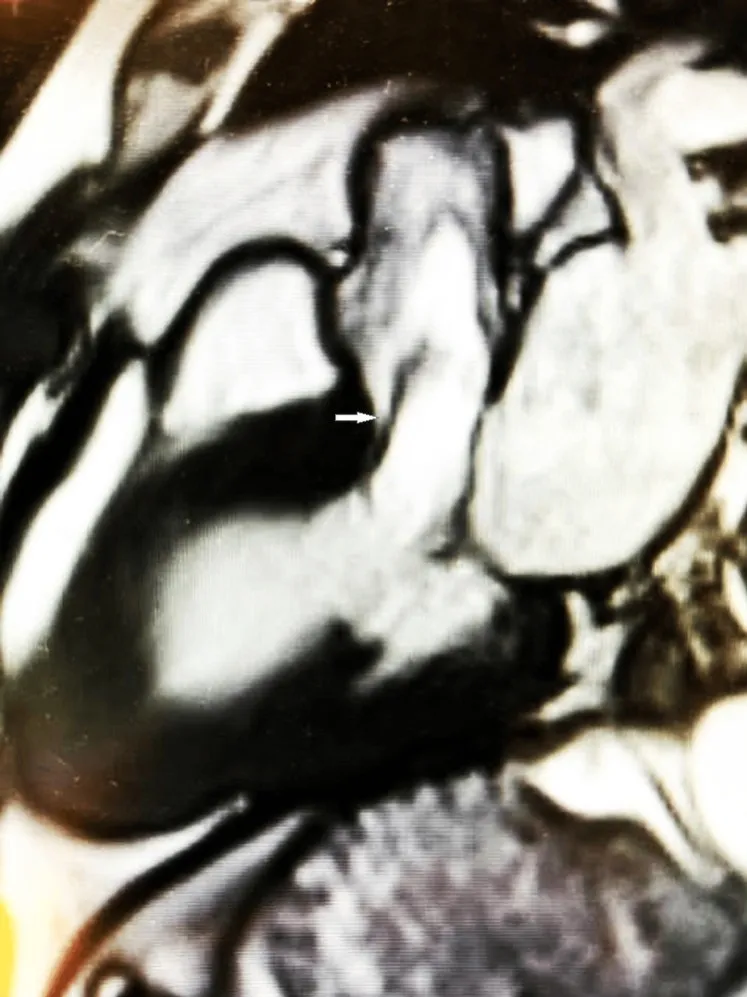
Cardiac MRI showing a sub-aortic membrane (white arrow).
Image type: radiology (mri)